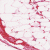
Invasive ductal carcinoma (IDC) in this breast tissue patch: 0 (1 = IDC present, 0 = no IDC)